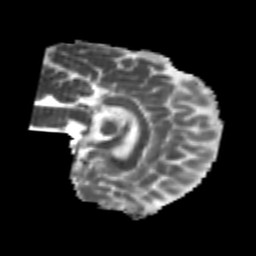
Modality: MD
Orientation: sagittal
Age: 24
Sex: male
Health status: healthy
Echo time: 0.074 s